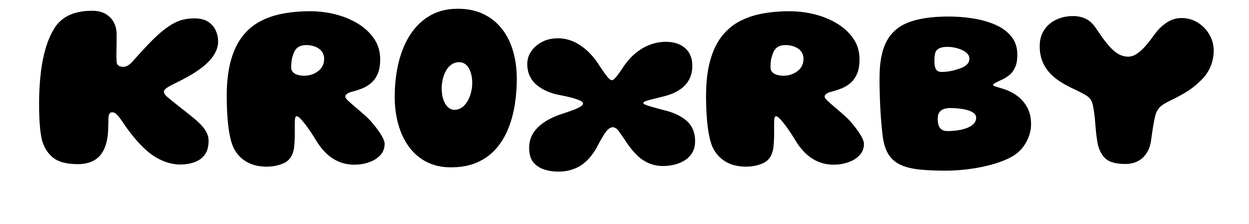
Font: Gluten_ExtraBold